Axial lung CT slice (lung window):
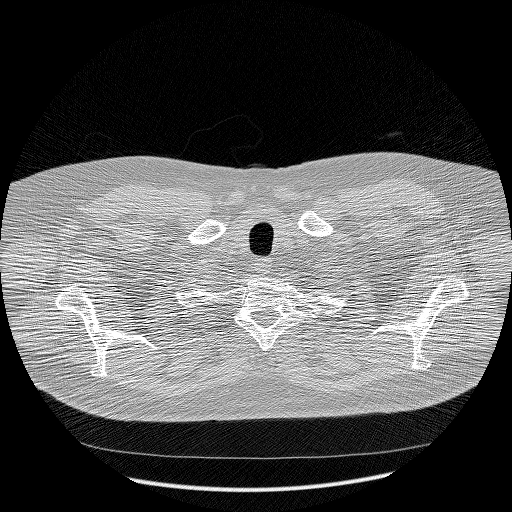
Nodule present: no